Question: I have tried using below code but it is giving the list of all the supplier

---
'''
<ObjectPageSection title="Suppliers">
<subSections>
<ObjectPageSubSection>
<blocks>
<m:Table id="suppliersTable" items="{path : 'products>/Products' , parameters:{expand : 'Supplier'} }">
<m:columns>
<m:Column/>
</m:columns>
<m:items>
<m:ColumnListItem >
<m:cells>
<m:ObjectIdentifier text="{products>Supplier/Name}"/>
</m:cells>
</m:ColumnListItem>
</m:items>
</m:Table>
</blocks>
</ObjectPageSubSection>
</subSections>
</ObjectPageSection>
'''
I used Northwind <URL>
I want only those supplier related to the product
like below:
<URL>
Can anyone please help me.
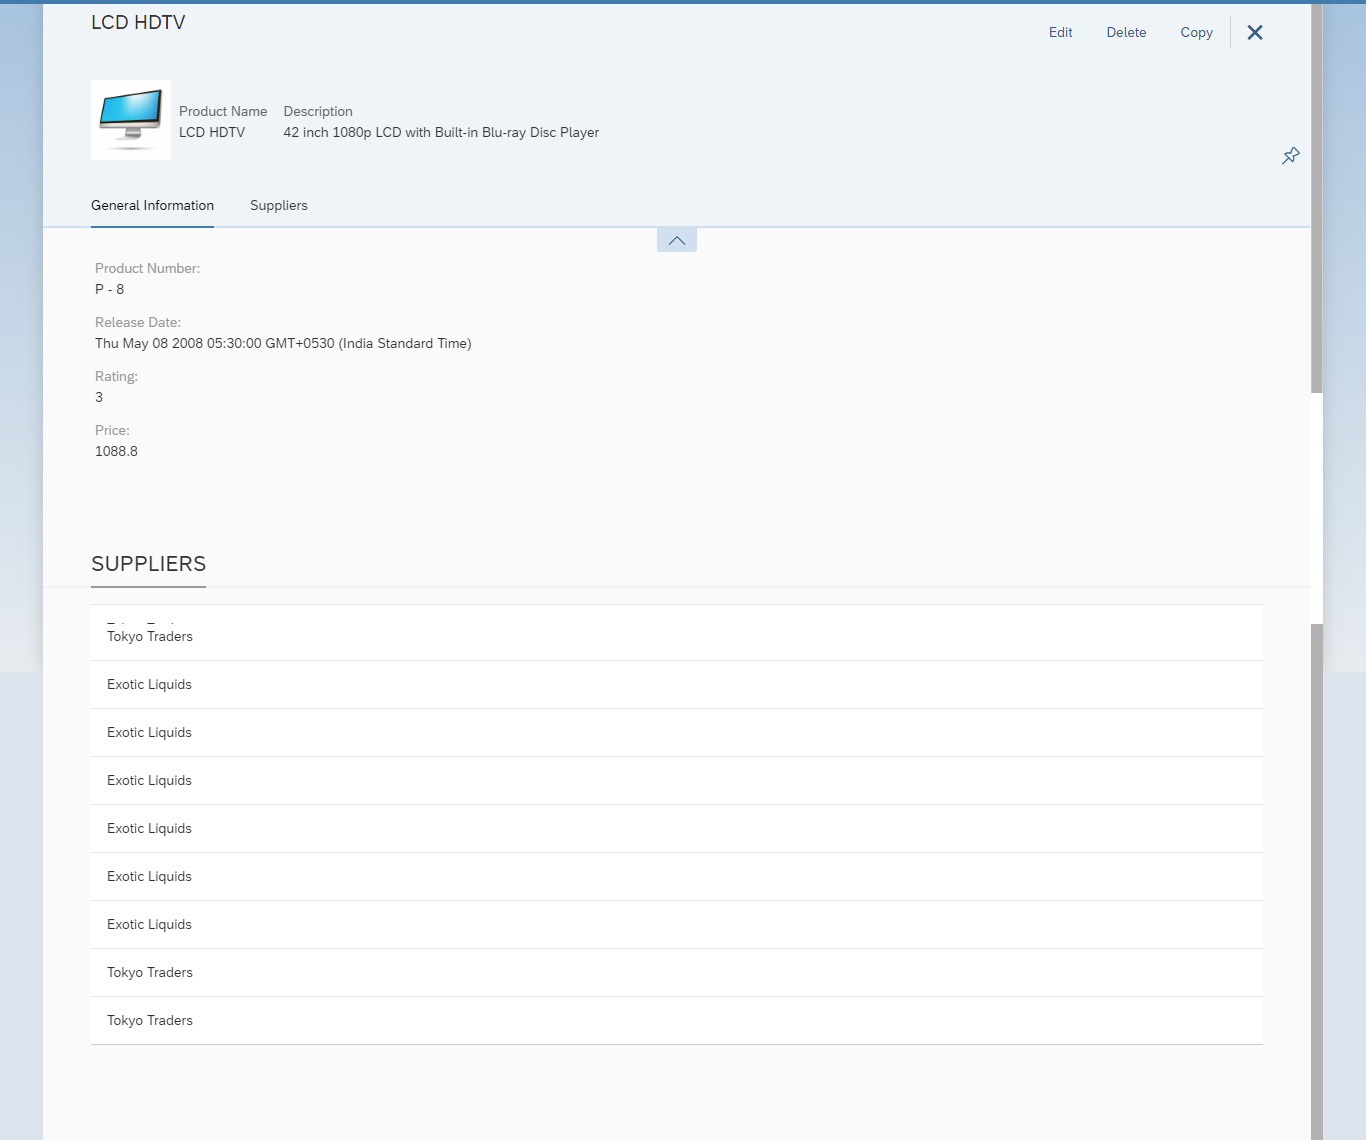
Answer: Start by binding the element to the view on your controller (place this on your handleRouteMatched method):
'''
var self = this;
var argsId = oEvent.getParameters().data.Id;
var view = self.getView();
var yourTable = view.byId("suppliersTable");
yourTable.bindElement({
path: "products>/Products('" + argsId + "')",
parameters: { expand: "Supplier" },
events: {
dataRequested: function () {
self.getView().setBusy(true);
//some error handling logic you might want
},
dataReceived: function () {
self.getView().setBusy(false);
}
}
});
'''
This will make all your bindings on the table relative to the Product that triggered the navigation. Your view code will then look like this:
'''
<ObjectPageSection title="Suppliers">
<subSections>
<ObjectPageSubSection>
<blocks>
<m:Table id="suppliersTable">
<m:columns>
<m:Column/>
</m:columns>
<m:items>
<m:ColumnListItem >
<m:cells>
<m:ObjectIdentifier text="{products>Supplier/Name}"/>
</m:cells>
</m:ColumnListItem>
</m:items>
</m:Table>
</blocks>
</ObjectPageSubSection>
</subSections>
</ObjectPageSection>
'''